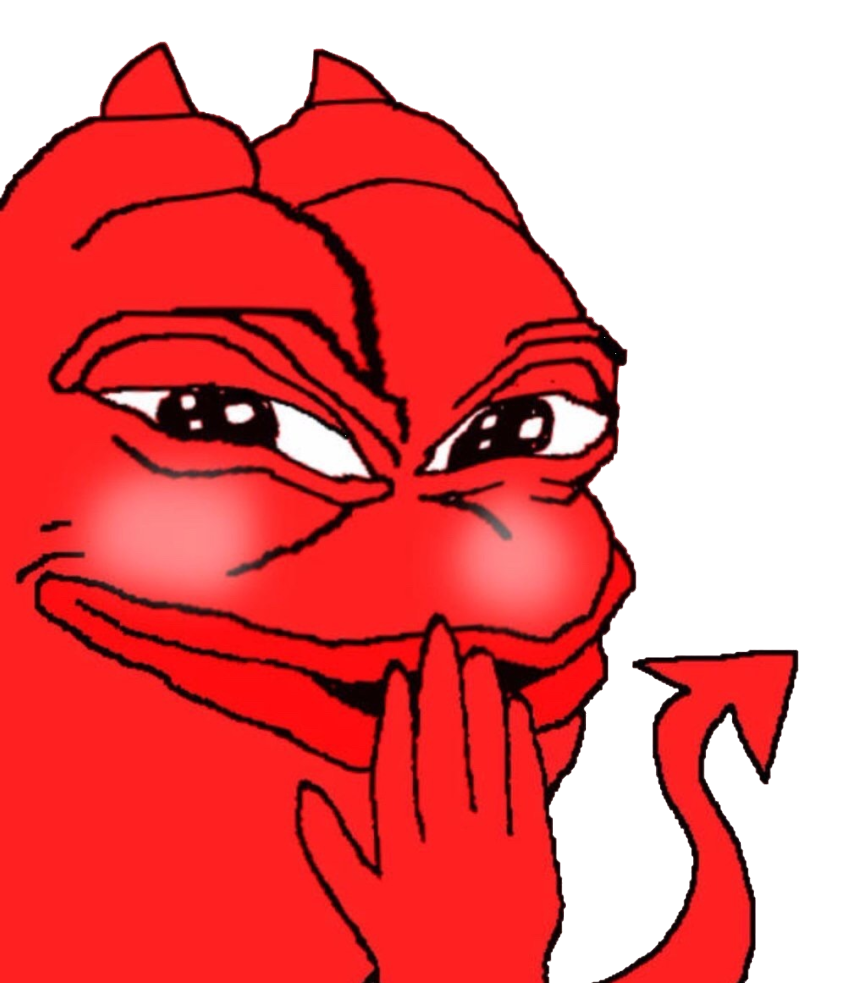
Label: 5_Pepe